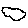
Label: cloud